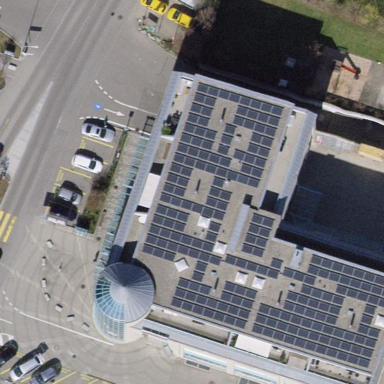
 consisting of solar photovoltaic panels."